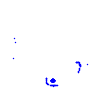
Particle: electron